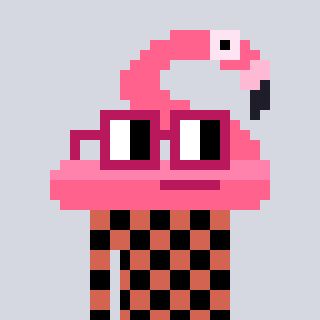
a pixel art character with square dark red glasses, a flamingo-shaped head and a peachy-colored body on a cool background